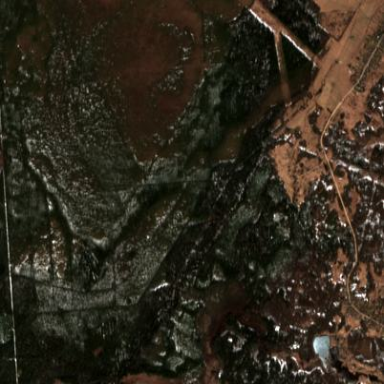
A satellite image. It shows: Swamp in wetland area.